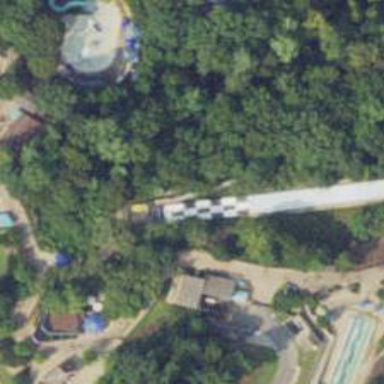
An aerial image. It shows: Water slide attraction by waterway.